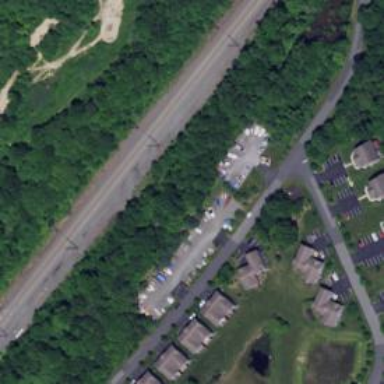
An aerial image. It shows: Boat storage area.